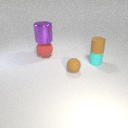
large red rubber sphere below large purple metal cylinder